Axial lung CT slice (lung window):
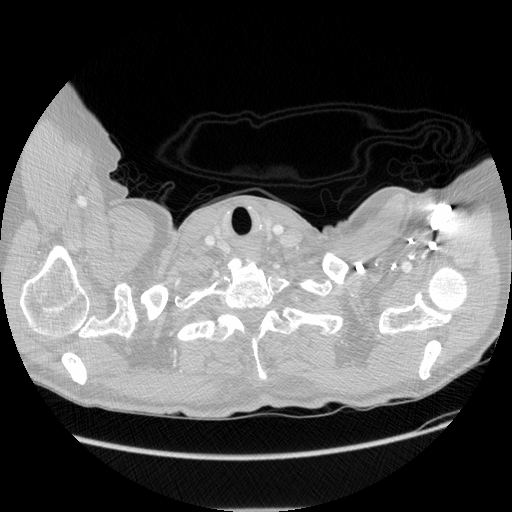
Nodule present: no